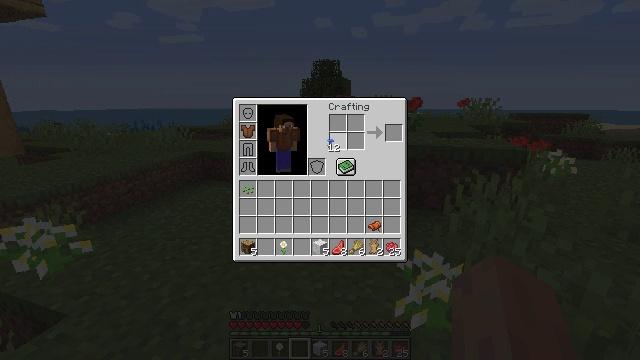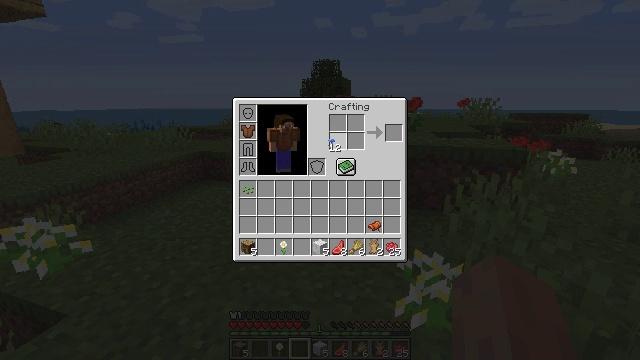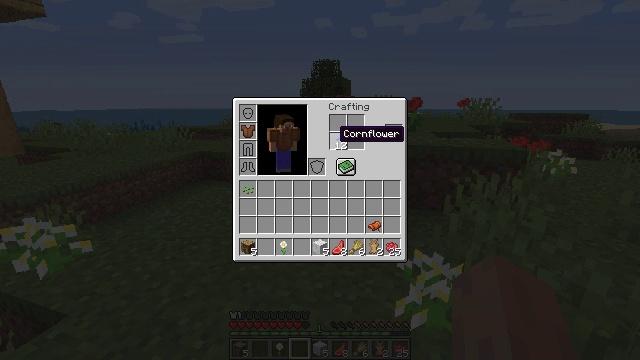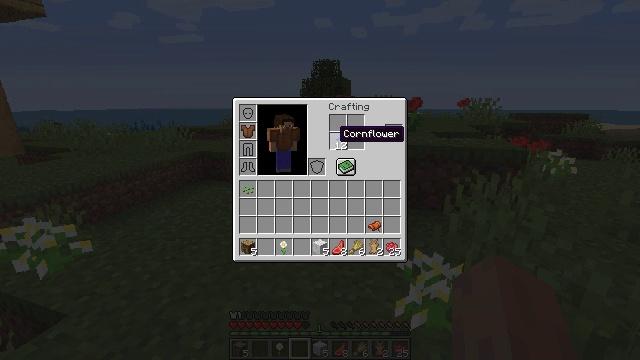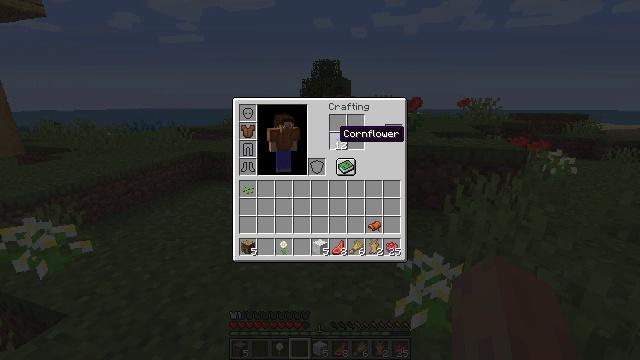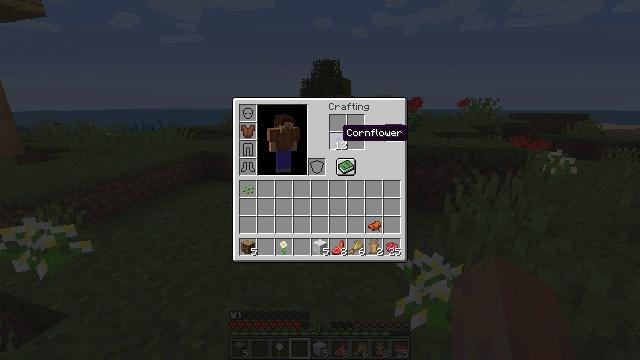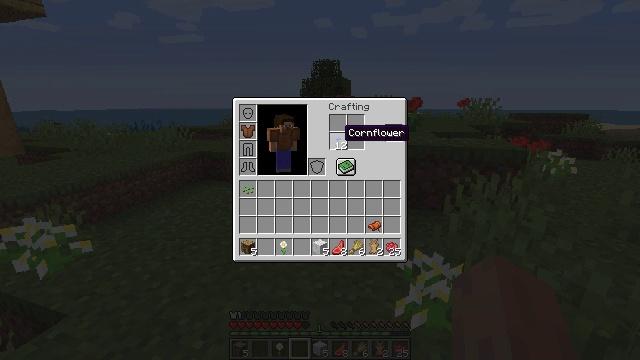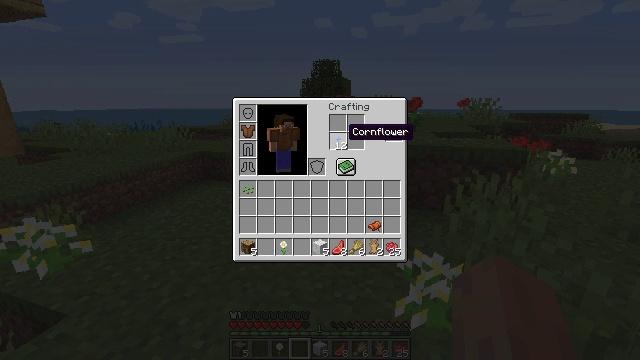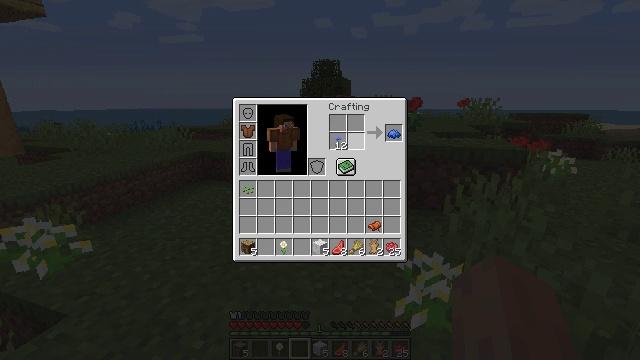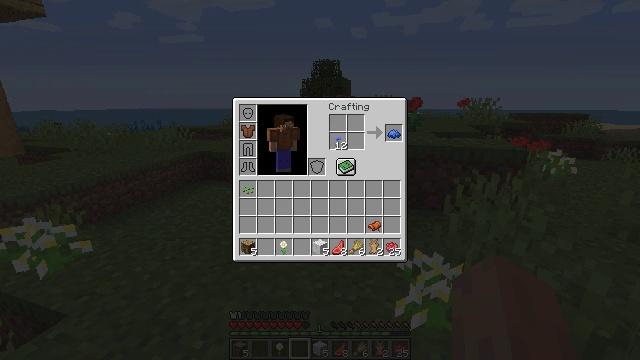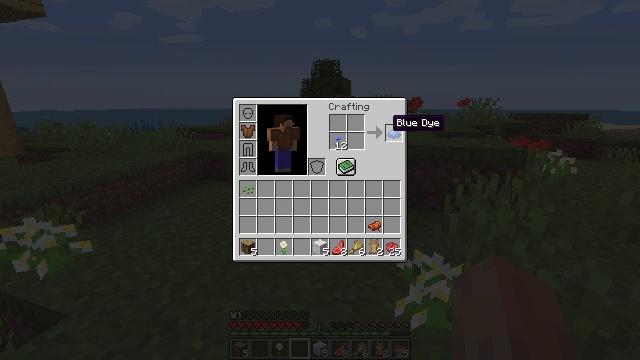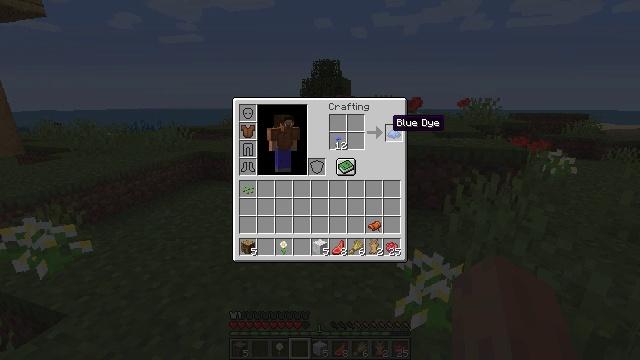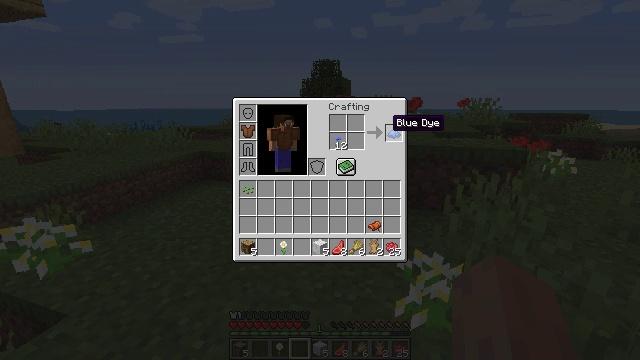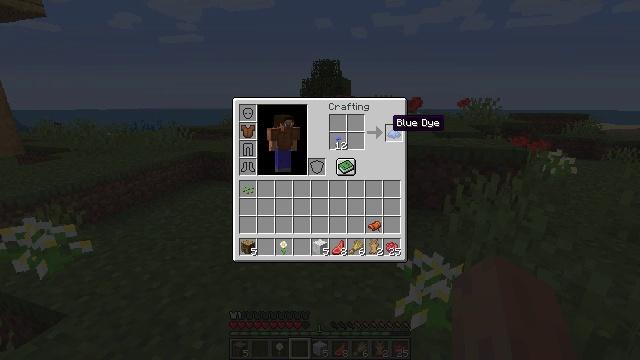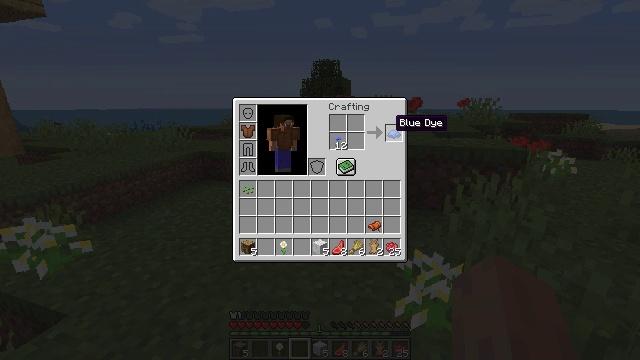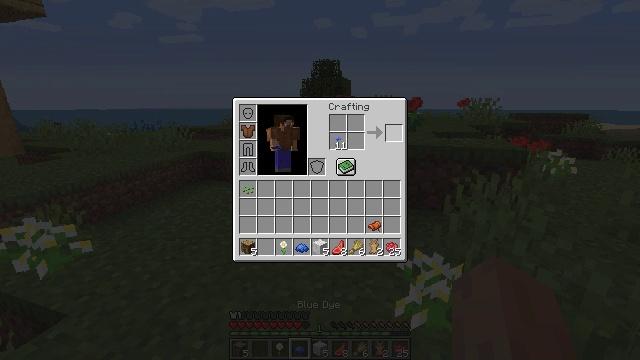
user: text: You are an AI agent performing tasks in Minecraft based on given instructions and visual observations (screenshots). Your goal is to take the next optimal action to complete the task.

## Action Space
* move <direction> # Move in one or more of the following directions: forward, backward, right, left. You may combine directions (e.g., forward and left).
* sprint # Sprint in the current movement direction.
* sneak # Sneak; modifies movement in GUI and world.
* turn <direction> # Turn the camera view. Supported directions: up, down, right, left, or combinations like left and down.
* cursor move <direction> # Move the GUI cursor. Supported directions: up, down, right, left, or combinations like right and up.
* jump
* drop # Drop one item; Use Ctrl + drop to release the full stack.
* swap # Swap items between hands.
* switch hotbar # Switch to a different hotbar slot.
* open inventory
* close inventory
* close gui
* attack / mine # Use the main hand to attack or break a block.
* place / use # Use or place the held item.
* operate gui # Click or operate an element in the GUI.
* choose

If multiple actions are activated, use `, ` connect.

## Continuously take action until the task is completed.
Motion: motion action
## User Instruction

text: Obtain blue dye by crafting it.
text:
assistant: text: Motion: operate gui
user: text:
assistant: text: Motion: no_op
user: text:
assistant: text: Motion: no_op
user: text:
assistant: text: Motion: no_op
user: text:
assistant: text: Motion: no_op
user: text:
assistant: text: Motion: no_op
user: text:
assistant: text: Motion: no_op
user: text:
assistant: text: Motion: sneak, cursor move right
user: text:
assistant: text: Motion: sneak, cursor move right and up
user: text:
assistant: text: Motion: sneak
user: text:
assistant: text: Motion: sneak
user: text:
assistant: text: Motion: sneak
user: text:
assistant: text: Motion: sneak
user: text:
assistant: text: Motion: sneak
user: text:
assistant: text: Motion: sneak, operate gui
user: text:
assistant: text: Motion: sneak, operate gui
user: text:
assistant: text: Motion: sneak
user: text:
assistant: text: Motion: sneak, cursor move left and down
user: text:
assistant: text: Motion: sneak, cursor move down
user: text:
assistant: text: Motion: sneak